Question: I'm not sure why my the content in my table is not aligning to the left. Here is a picture:  I want the word 'second' to be sitting over to the left. Here is my HTML:
'''
<section>
<p>Test Number 6 </p>
<table>
<tbody>
<tr>
<td class="statusBlank"></td>
<td>second</td>
<td>0000-00-00 00:00:00</td>
<td class="tightcell"><a href="#">Download</a>
</tr>
<tr>
<td class="statusBlank"></td>
<td>second</td>
<td>0000-00-00 00:00:00</td>
<td class="tightcell"><a href="#">Download</a>
</tr>
<tr>
<td class="statusBlank"></td>
<td>second</td>
<td>0000-00-00 00:00:00</td>
<td class="tightcell"><a href="#">Download</a>
</tr>
<tr>
<td class="statusBlank"></td>
<td>second</td>
<td>0000-00-00 00:00:00</td>
<td class="tightcell"><a href="#">Download</a>
</tr>
</tbody>
</table>
<p>Final Project </p>
<table>
<tbody>
<tr>
<td class="statusBlank"></td>
<td>second</td>
<td>0000-00-00 00:00:00</td>
<td class="tightcell"><a href="#">Download</a>
</tr>
<tr>
<td class="statusBlank"></td>
<td>second</td>
<td>0000-00-00 00:00:00</td>
<td class="tightcell"><a href="#">Download</a>
</tr>
</tbody>
</table>
</section>
'''
Here is my SCSS (I'm using Sass):
'''
/* ----TABLE---- */
section {
@include grid-row();
}
section p {
@include grid-column(12);
font-family: $font-stack;
font-size: 23px;
padding: 0;
margin: 0;
}
.button {
font-family: $font-stack;
color: #fff;
background-color: $secondary-color;
height: 27px;
text-align: center;
border-radius: 7px;
margin: 6px 0 5px 0;
padding: 5px 7px 5px 7px;
}
.button:hover {
background-color: $primary-color;
}
table {
@include grid-column(12);
padding: 0;
border-left: none;
border-right: none;
text-align:right;
border-collapse:separate;
border-spacing: 0 2px;
}
table {
tr {
background: #fff;
}
tr:hover {
background: #EBF7FC;
}
tr td {
padding:6px 8px;
}
tr td:first-child {
border-left: 3px solid #fff;
}
tr td:last-child {
border-right:3px solid #fff;
}
tr:hover td:first-child {
border-left: 3px solid $secondary-color;
}
tr:hover td:last-child {
border-right:3px solid $secondary-color;
}
}
.status {
color:#fff;
width: 33px;
padding: 5px 0;
text-align: center;
}
.statusRunning {
background-color: #5AD427;
@extend .status;
}
.statusQueued {
background-color: #A4E786;
@extend .status;
}
.statusIncomplete {
background-color: #FFCC00;
@extend .status;
}
.statusBlank {
}
table tr td:nth-child(2) {
text-align:left;
}
.tightcell a {
margin-right:25px;
color: $secondary-color;
}
'''
What am I not seeing here?
Thanks!
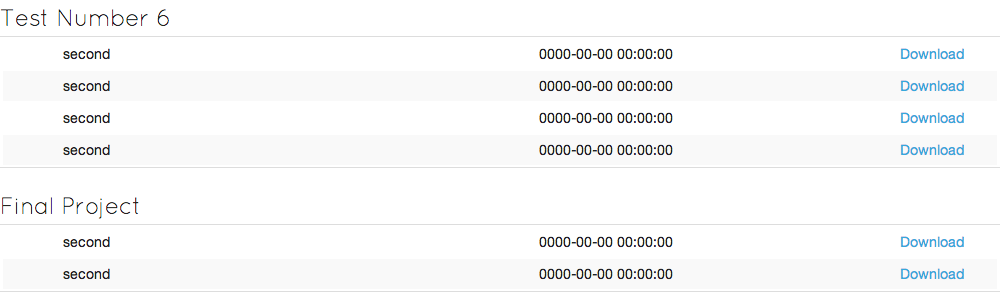
Answer: The problem is that '.statusBlank' rule has no content, just set the width of this column (can be 0px) and you'll see how the second one will get aligned to the left:
'''
.statusBlank {
width: 15px
}
'''